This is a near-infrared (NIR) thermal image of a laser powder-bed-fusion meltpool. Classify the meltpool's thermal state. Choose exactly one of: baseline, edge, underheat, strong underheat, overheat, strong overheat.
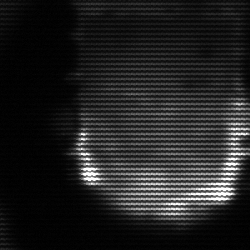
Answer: baseline